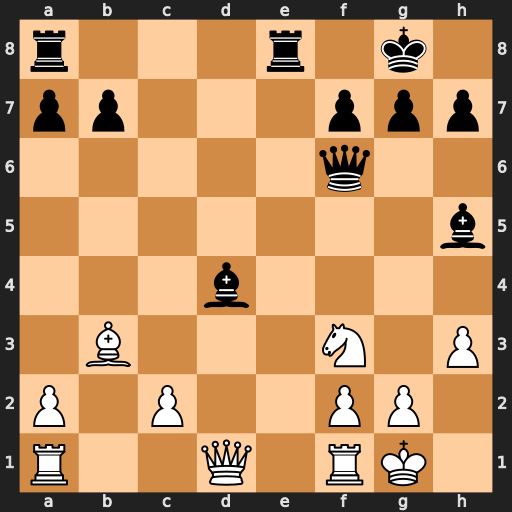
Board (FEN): r3r1k1/pp3ppp/5q2/7b/3b4/1B3N1P/P1P2PP1/R2Q1RK1
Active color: w
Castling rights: -
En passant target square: -
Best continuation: Qxd4 Bxf3 Qxf6 gxf6 gxf3